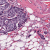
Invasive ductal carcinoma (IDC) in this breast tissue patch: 1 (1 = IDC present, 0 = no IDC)